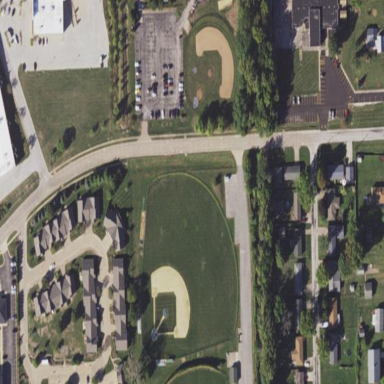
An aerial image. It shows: Baseball pitch for leisure and sports activities.